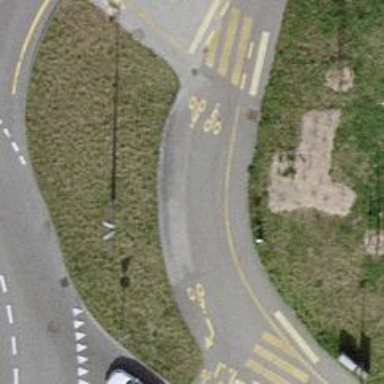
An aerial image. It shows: Asphalt sidewalk and cycleway. The sidewalk and cycleway both have asphalt surface.